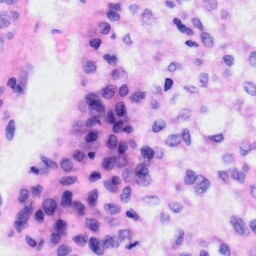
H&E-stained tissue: Liver